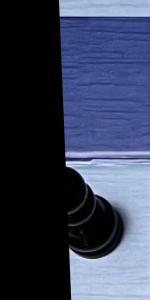
Label: Pawn_Black